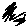
Label: hexagon